Question: I'm new to web development (especially php in CI framework). This question should be a very simple question for you, but i have been googling for a hour and still cant find any solution.
I want to display an image (logo.png in folder) and link a css file (style.css in folder) that i put in directory :

But when i tried to display the image and link the css, all i got is a empty .
This is my html code :
'''
<!DOCTYPE html>
<html>
<head>
<title>My First Design</title>
<link href="<?php echo base_url();?>style/style.css" rel="stylesheet" type="text/css"/>
</head>
<body>
<h1><img src="../../img/logo.jpg" />My First Web Design</h1>
<p>
I have been working on honing, and in some cases, learning new graphical skills in the past few weeks. So, I have been extensively watching Adobe Illustrated tutorials and working on my existing Photoshop knowledge and basically trying to get a hang of the software beyond basic image editing and digital painting.
</p>
<p>
From a beginner's point of view, the world of graphical design is quite vast... at times intimidating and there is no limit to creative options. One could branch out into any form of graphical design... illustrations or web-design or logo & advertising and so much more. At the same time, one does not need to limit the options to just these.
</p>
</body>
</html>
'''
This is my 'config.php' base_url : '$config['base_url'] = 'http://localhost/ciGlassProject/';'
I have tried some different ways like :
1. Use site_url instead of base_url
2. type the url manually
3. Change the $config['base_url'] value in many ways. But, none of them is working.
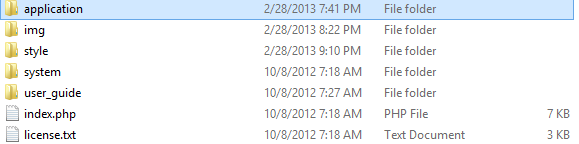
Answer: You could use the base URL it should work.
'''
<img src="http://localhost/ciGlassProject/img/logo.jpg" />
'''
A better way to do it is to get your base url using php. That will mean if you mov your site you wont have to change the URL a bunch of times to get it running in a new locateion. For that you can use a simple php call:
'''
<img src="<?php echo base_url(); ?>img/logo.jpg" />
'''